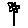
Label: flower